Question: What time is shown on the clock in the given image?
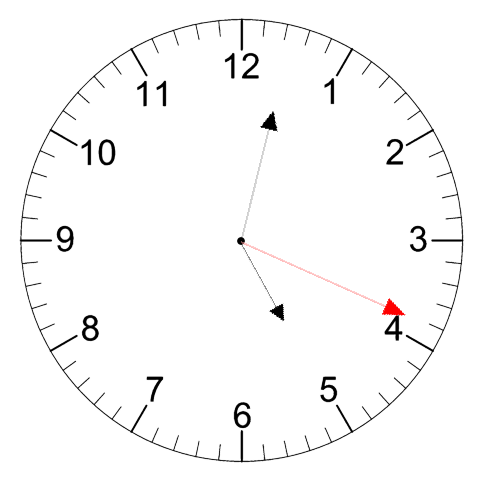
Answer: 05:02:19